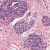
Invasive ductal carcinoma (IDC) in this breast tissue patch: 0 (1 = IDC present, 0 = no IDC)